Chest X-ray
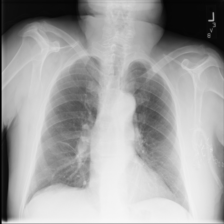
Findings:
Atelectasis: negative
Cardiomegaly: negative
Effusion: negative
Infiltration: negative
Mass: negative
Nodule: negative
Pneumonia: negative
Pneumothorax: negative
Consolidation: negative
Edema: negative
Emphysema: negative
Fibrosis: negative
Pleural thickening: negative
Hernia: negative